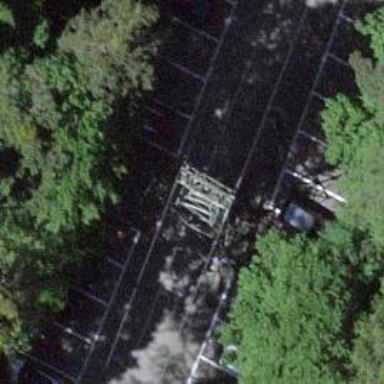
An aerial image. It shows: Pylon for aerialway.